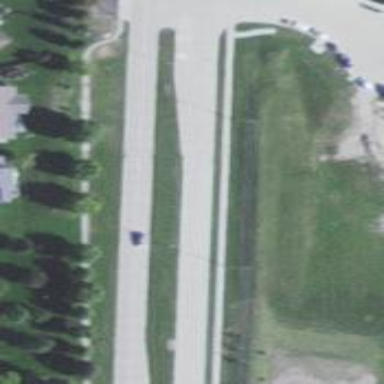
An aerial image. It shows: Secondary road.